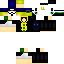
A male skeleton skin with dark skin, wearing brown helmet dressed in a blue hoodie and black pants, featuring a closed mouth.